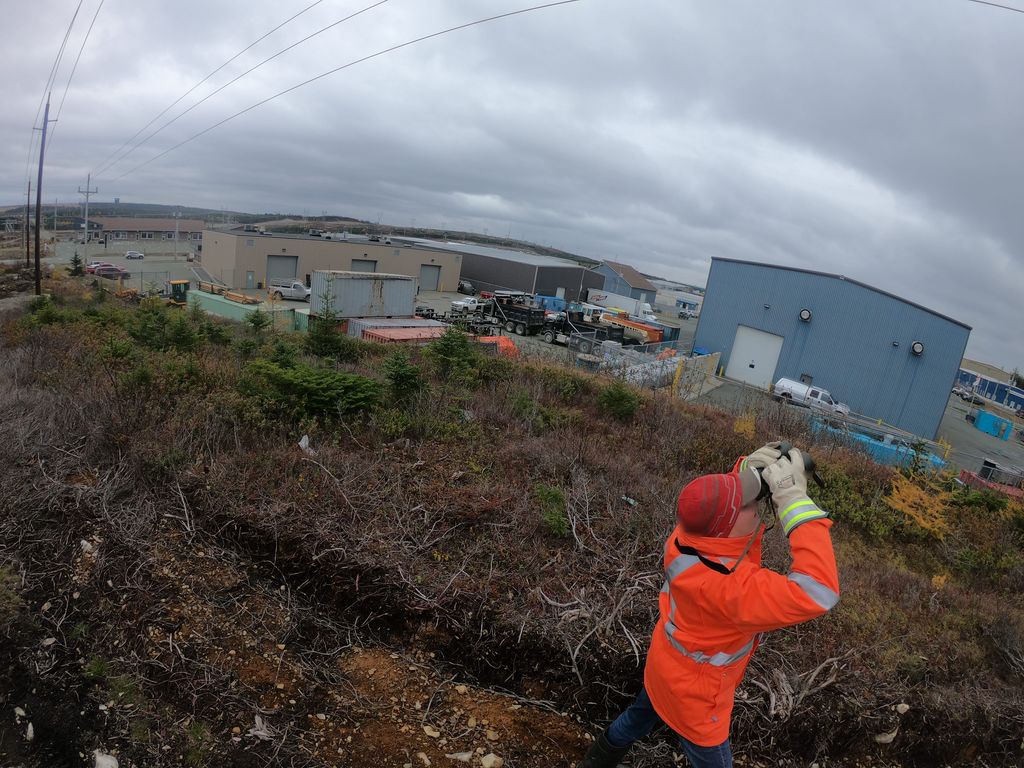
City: st_johns